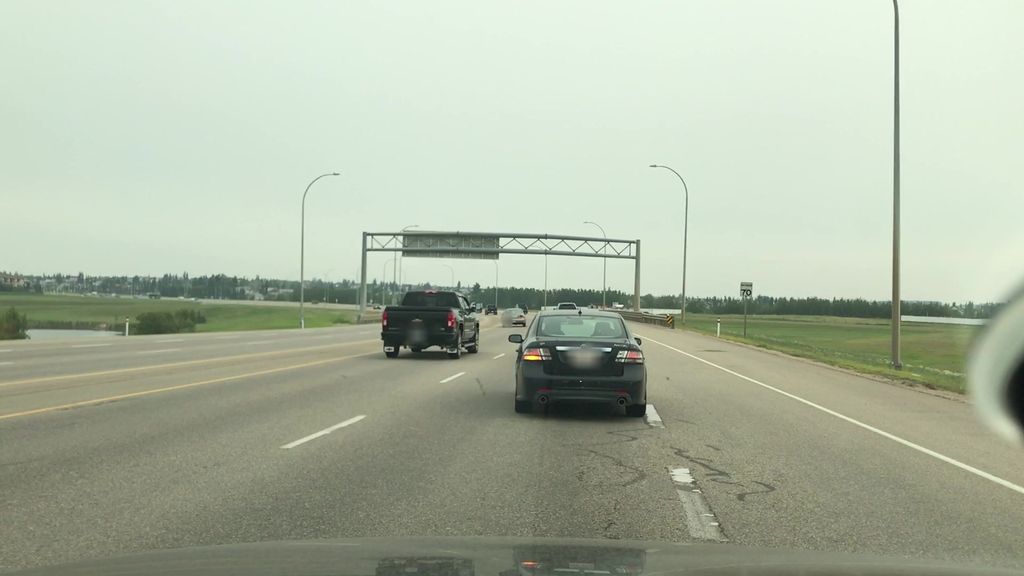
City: edmonton